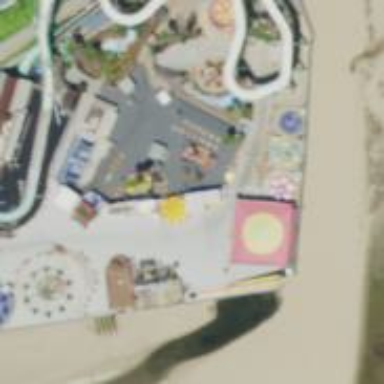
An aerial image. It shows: Bumper car attraction.